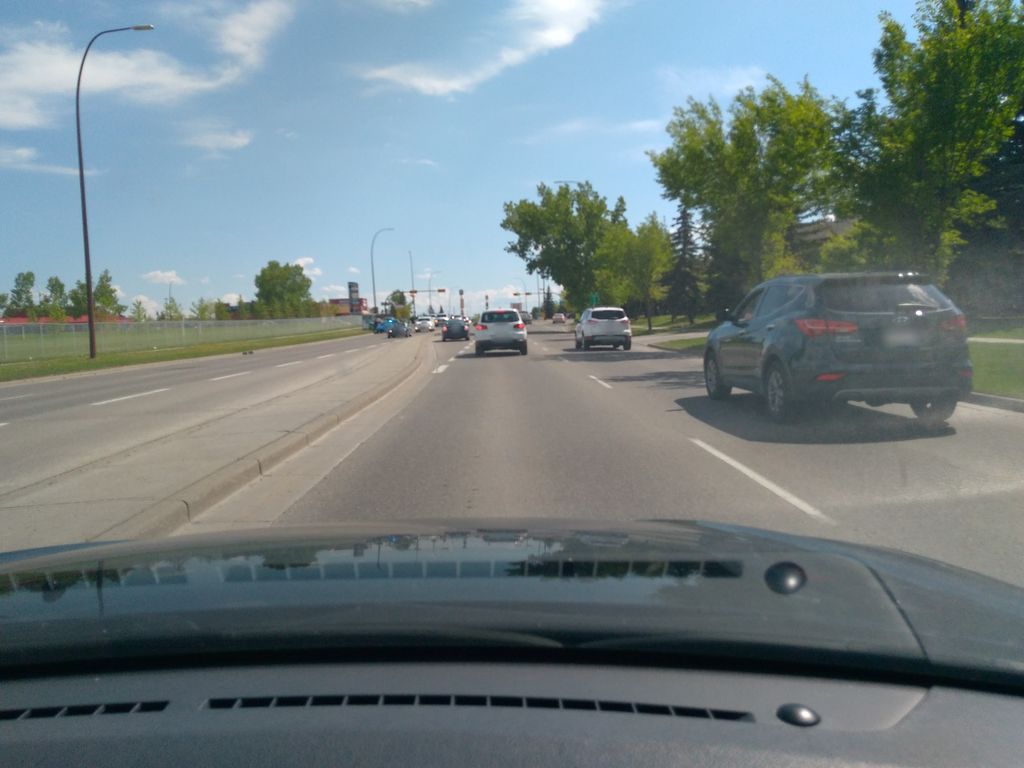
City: calgary